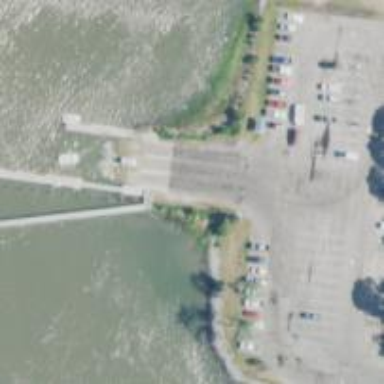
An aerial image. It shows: Slipway road for service vehicles.